Question: I have a button layed out on my WPF form with the following XAML:
'''
<Button Name="CheckforThirdPartyUpdatesButton" Content="Check for Third Party Updates" Click="checkForThirdPartyUpdatesButton_Click" Width="Auto" MaxWidth="195" Height="25" MaxHeight="29" Margin="17,19,445,26"/>
'''
The layout of the WPF before the button is clicked is the following:

The problem is once the "Check for Third Party Updates" button is clicked, the height of the window increases by about 500 pixels. So because of the margin I have set on the button, it sinks to the button of the window and is covered up by a newly visible listbox (generated by the button click). How can I force the button to hold its position?
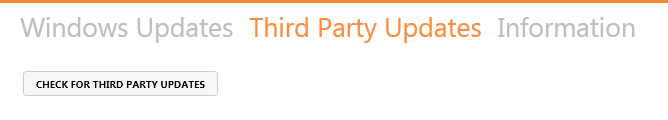
Answer: Set your Button position using 'VerticalAlignment' and 'HorizontalAlignment'
'''
<Button VerticalAlignment="Top" HorizontalAlignment="Left" Name="CheckforThirdPartyUpdatesButton" Content="Check for Third Party Updates" Click="checkForThirdPartyUpdatesButton_Click" Width="Auto" MaxWidth="195" Height="25" MaxHeight="29" Margin="17,19,445,26"/>
'''